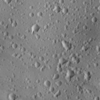
Label: not_dusty